Brain MRI, t2w sequence, axial 2D slice.
Patient: age 18, sex M, weight 78 kg, height 1.78 m
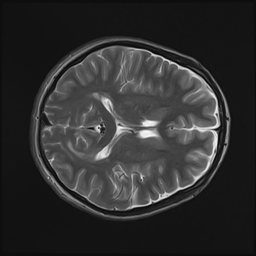